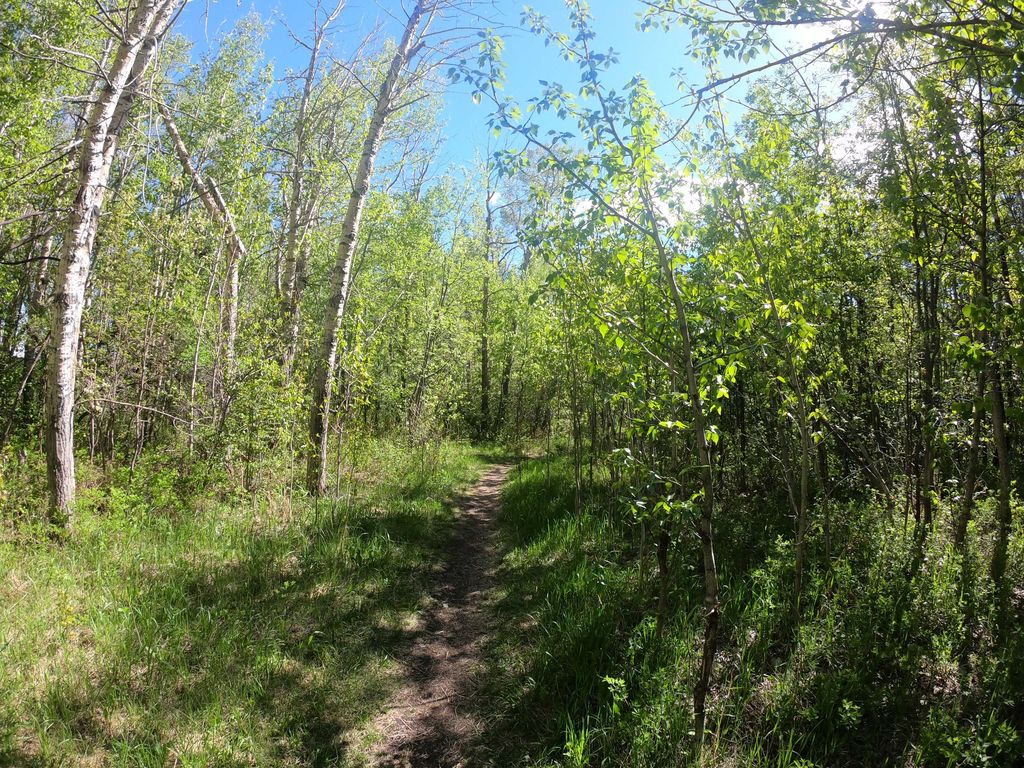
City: calgary